Field crop: tomato
Growth stage: 1
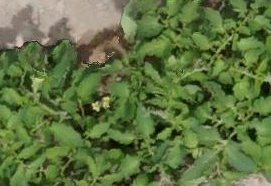
Species: tomato